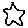
Label: star